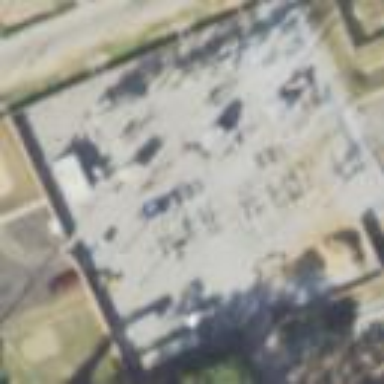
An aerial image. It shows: Outdoor power substation with surrounding wall. The substation operates at the distribution level.